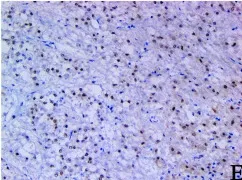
Immunohistochemical staining of primary tumors. (E) TFE3 staining: tumor cell nuclear was positive.
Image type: pathology (immunostaining)